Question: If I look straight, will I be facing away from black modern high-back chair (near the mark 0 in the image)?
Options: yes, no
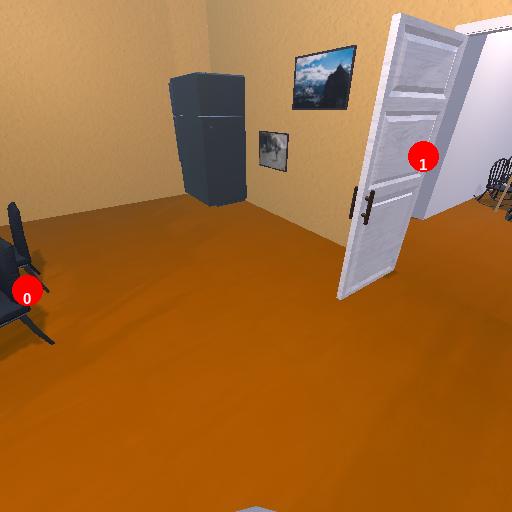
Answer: yes